Interaction volume radius: 10 \u00c5
Interaction volume height: 25 \u00c5
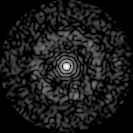
Disorder parameter: 0.8392